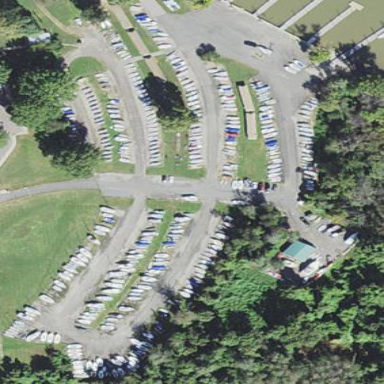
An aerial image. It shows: Boat storage area.